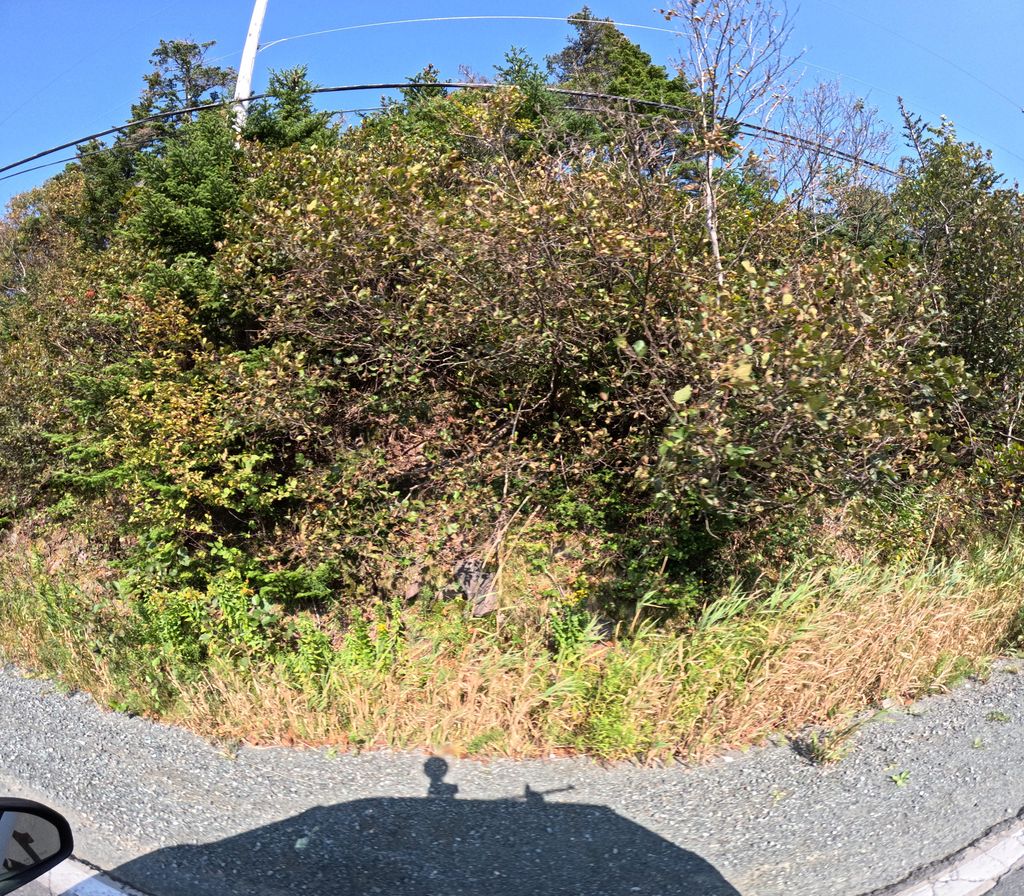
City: st_johns